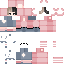
A female human skin with pale skin, wearing brown long hair dressed in a blue hoodie and black pants, featuring a closed mouth.